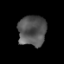
Tissue: lung
Cell type: T cells
Senescence score: 0.133
Nuclear area (px): 835
Mean DAPI intensity: 85.008